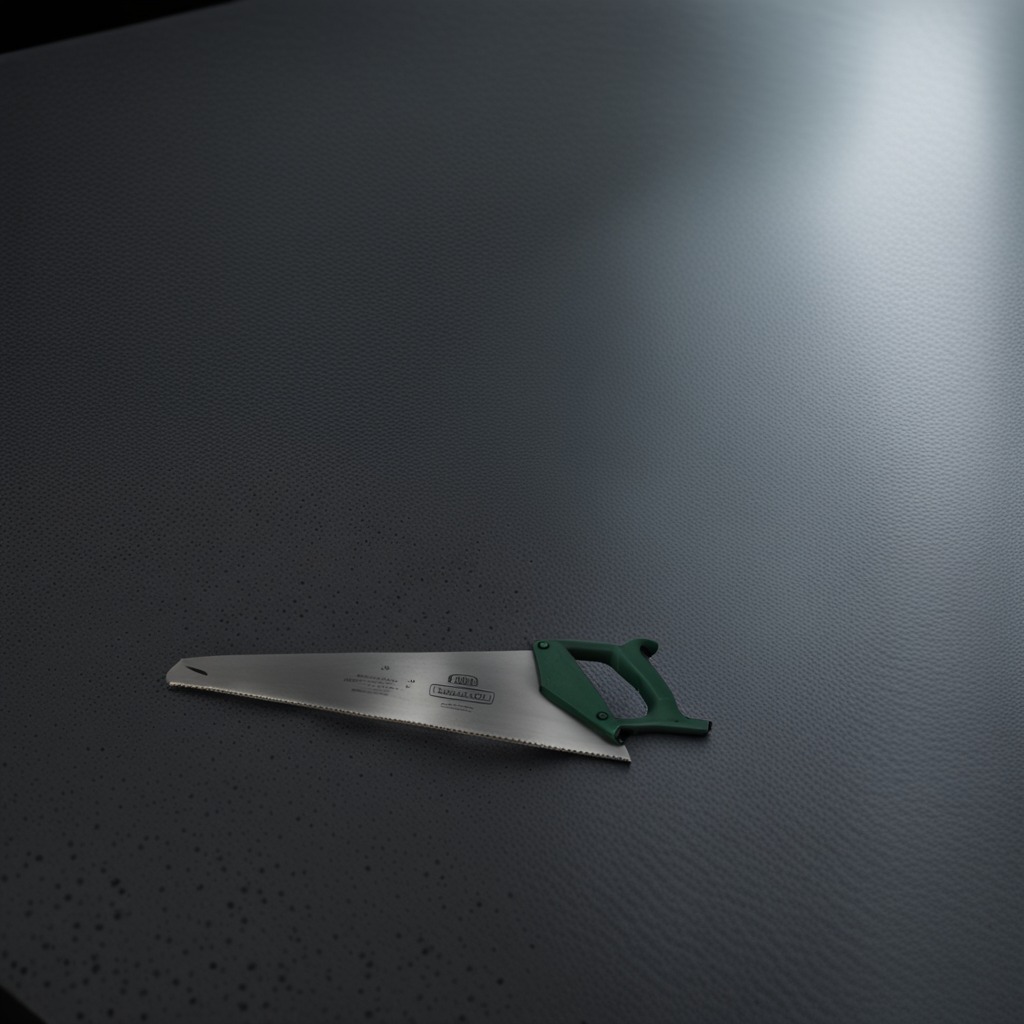
A handheld metal saw is lying on the clean granite table inside a workshop at night dim ambient light soft shadows worn but